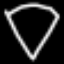
Label: diamond